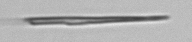
Label: fiber